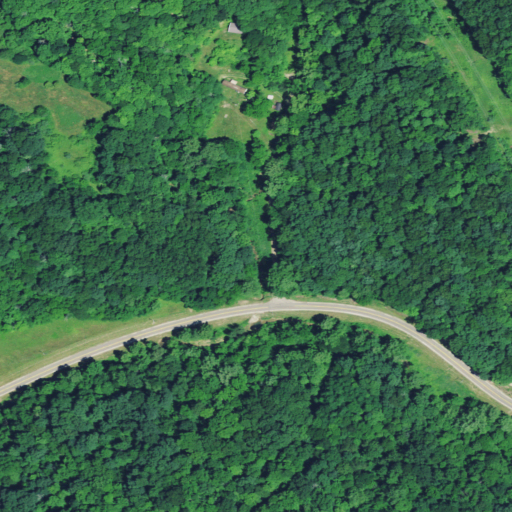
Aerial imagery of valley in Ohio named Coal Hollow containing deciduous forest, open development, and low intensity development